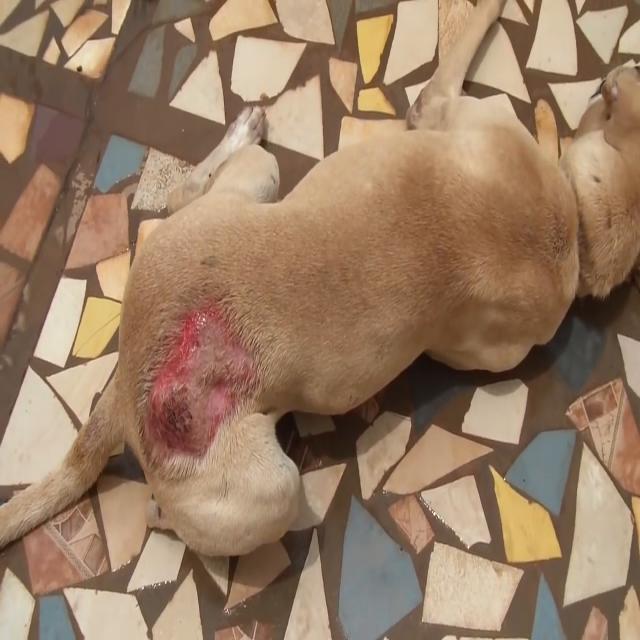
Canine dermatitis — inflammation of the skin presenting with erythema, pruritus, papules, and excoriation. May be allergic, contact, or atopic in origin.